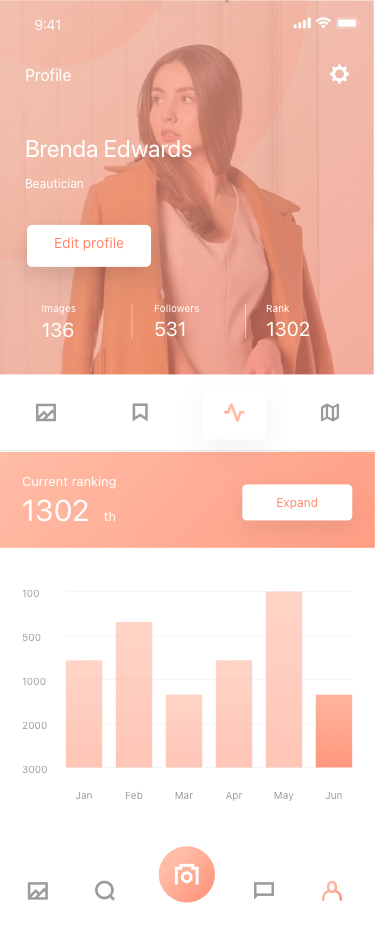
Text in this UI design:
Expand
Current ranking
th
1302
100
500
1000
2000
3000
Jan
Feb
Mar
Apr
May
Jun
Profile
Images
136
Followers
531
Rank
1302
Beautician
Brenda Edwards
Edit profile